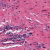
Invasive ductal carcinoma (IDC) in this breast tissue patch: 0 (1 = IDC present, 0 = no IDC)